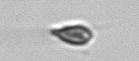
Label: Cryptophyta